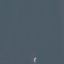
Land use / land cover: SeaLake